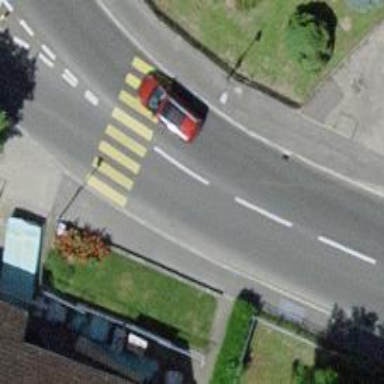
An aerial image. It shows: Primary road with asphalt surface.